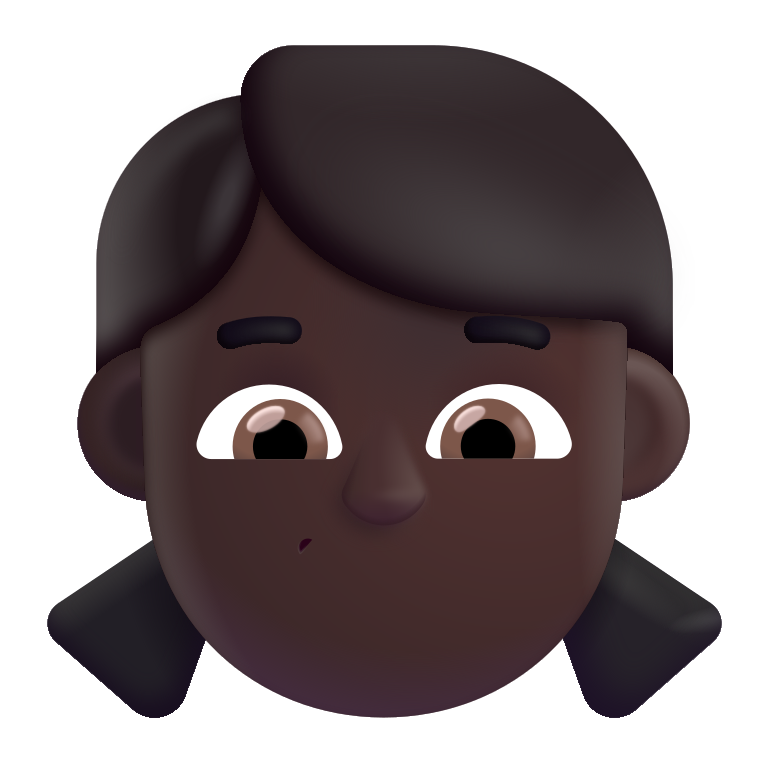
girl color dark